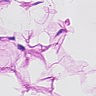
Metastatic tissue present: no